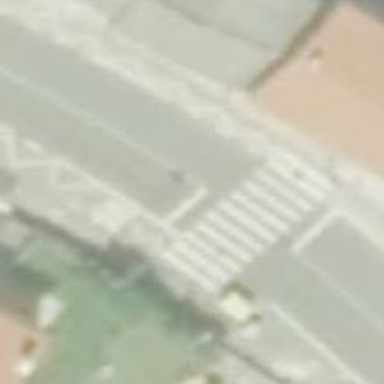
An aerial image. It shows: Crossing with zebra traffic signals.